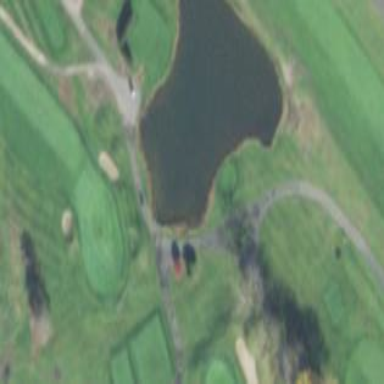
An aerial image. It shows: Water hazard on golf course. The hazard is natural water feature.